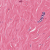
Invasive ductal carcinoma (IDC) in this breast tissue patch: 0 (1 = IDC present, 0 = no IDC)